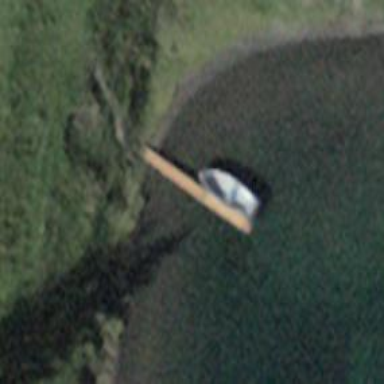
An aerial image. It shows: Man-made pier.